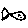
Label: fish